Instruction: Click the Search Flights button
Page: home
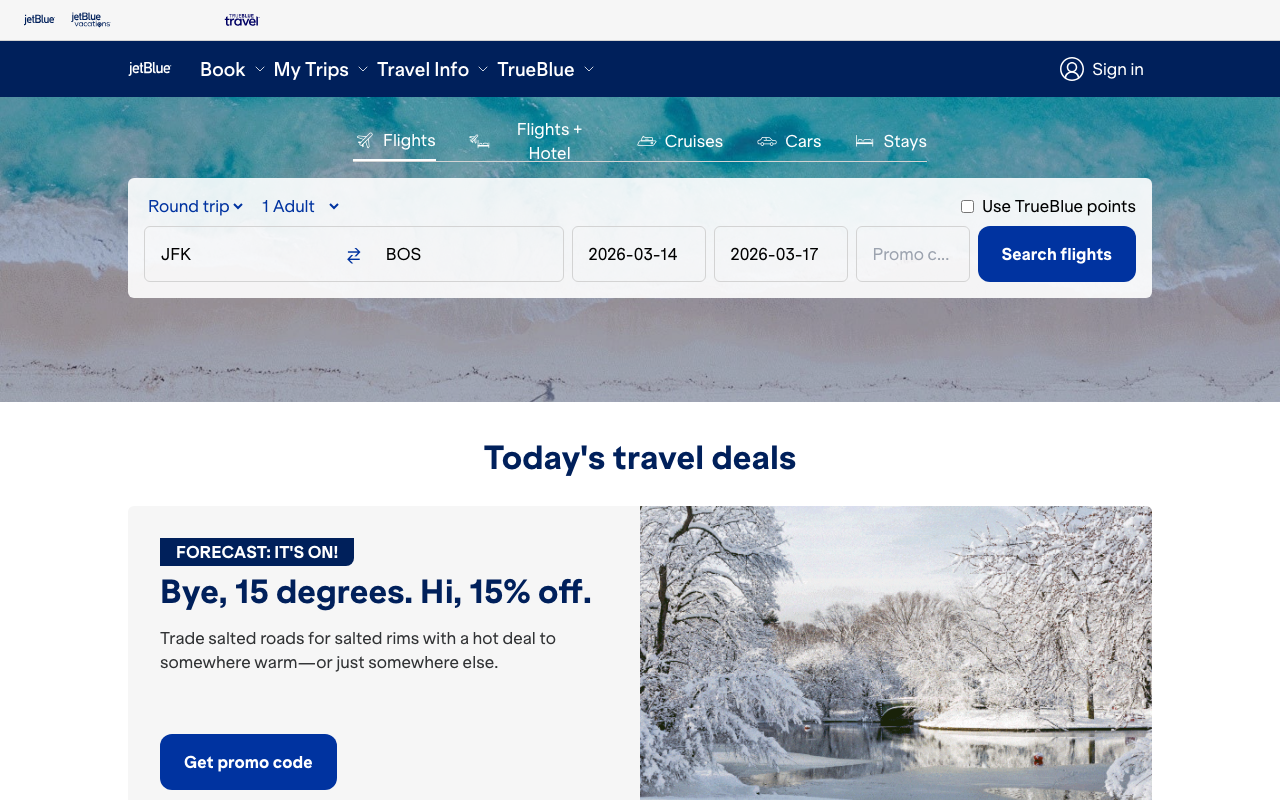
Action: click